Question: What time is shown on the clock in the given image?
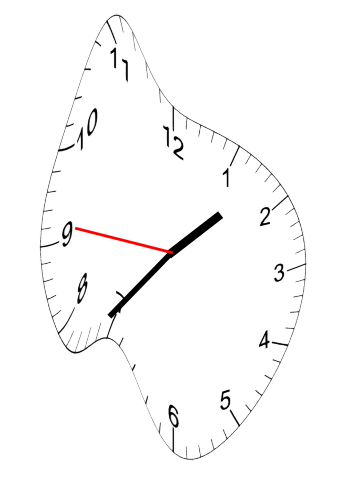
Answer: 01:36:46